Field crop: maize
Growth stage: 2
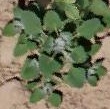
Species: chenopodium